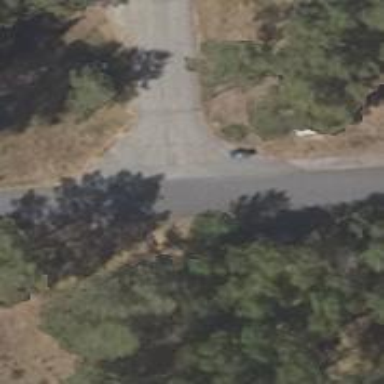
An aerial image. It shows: Unclassified road with asphalt surface.